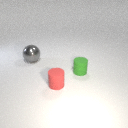
small green rubber cylinder behind small red rubber cylinder